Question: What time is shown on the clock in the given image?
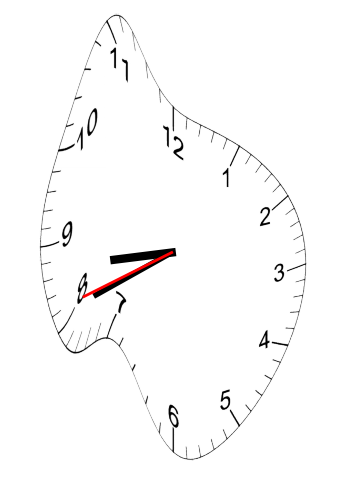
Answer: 08:40:41